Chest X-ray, PA view. Patient: 62 years old, sex F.
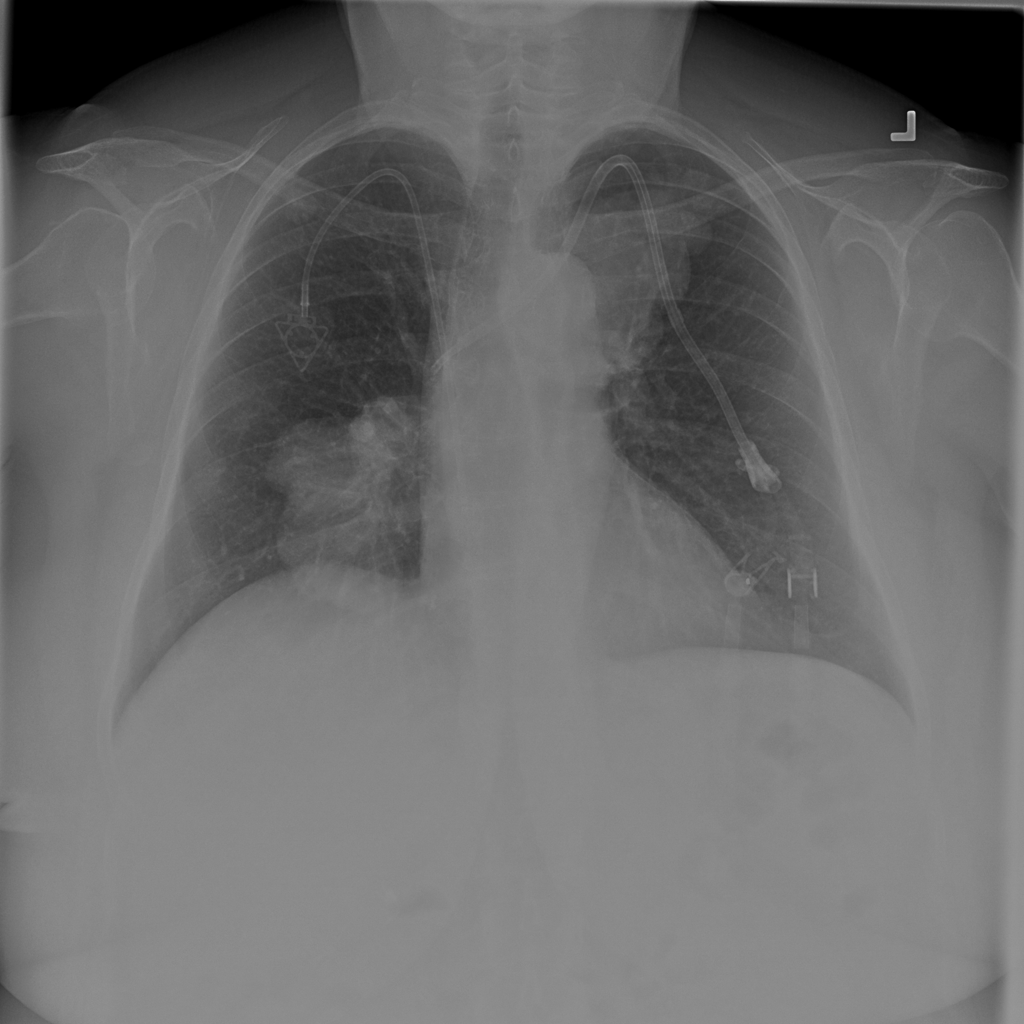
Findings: Mass